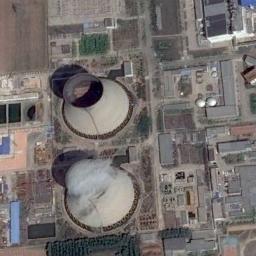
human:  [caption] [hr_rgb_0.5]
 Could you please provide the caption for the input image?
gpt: In the thermal power station, there are neatly planned factories and good greening  There are two cooling towers, one is steaming .

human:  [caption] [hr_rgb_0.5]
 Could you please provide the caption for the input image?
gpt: There are many buildings next to the thermal power station .

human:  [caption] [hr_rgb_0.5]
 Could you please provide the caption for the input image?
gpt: The thermal power station is on the grass next to some buildings with white mist above .

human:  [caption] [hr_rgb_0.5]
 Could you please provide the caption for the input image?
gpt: There is a round space next to this thermal power station .

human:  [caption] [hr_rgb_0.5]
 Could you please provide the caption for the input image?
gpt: There are many buildings and two chimneys on the thermal power station .